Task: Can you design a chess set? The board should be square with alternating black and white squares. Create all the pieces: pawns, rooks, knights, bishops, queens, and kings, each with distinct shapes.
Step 4556:
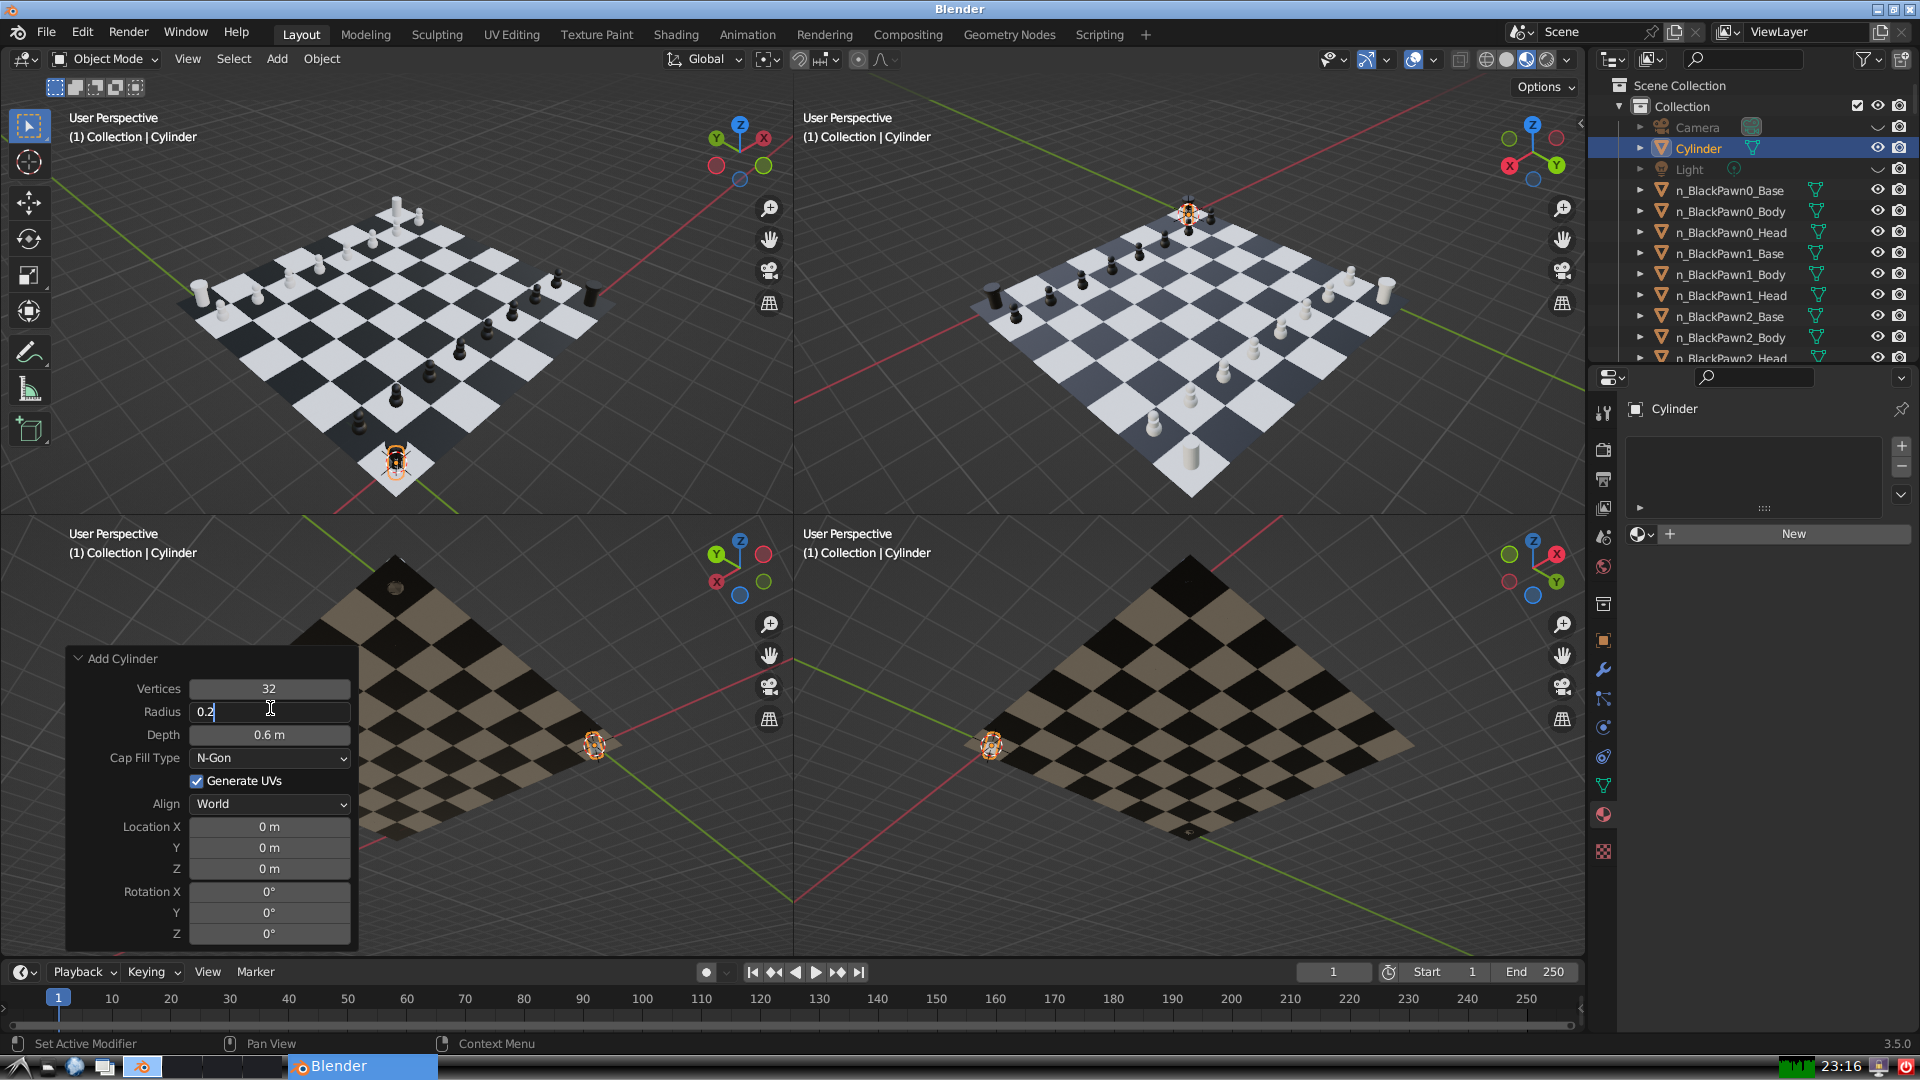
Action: {"key_press": ['Return']}